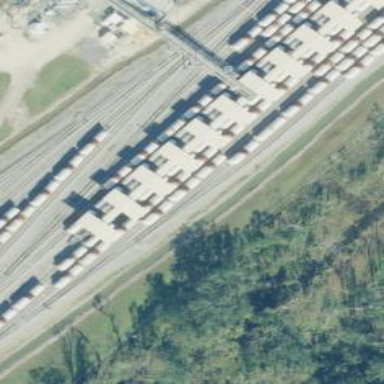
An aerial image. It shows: Rail spur service.